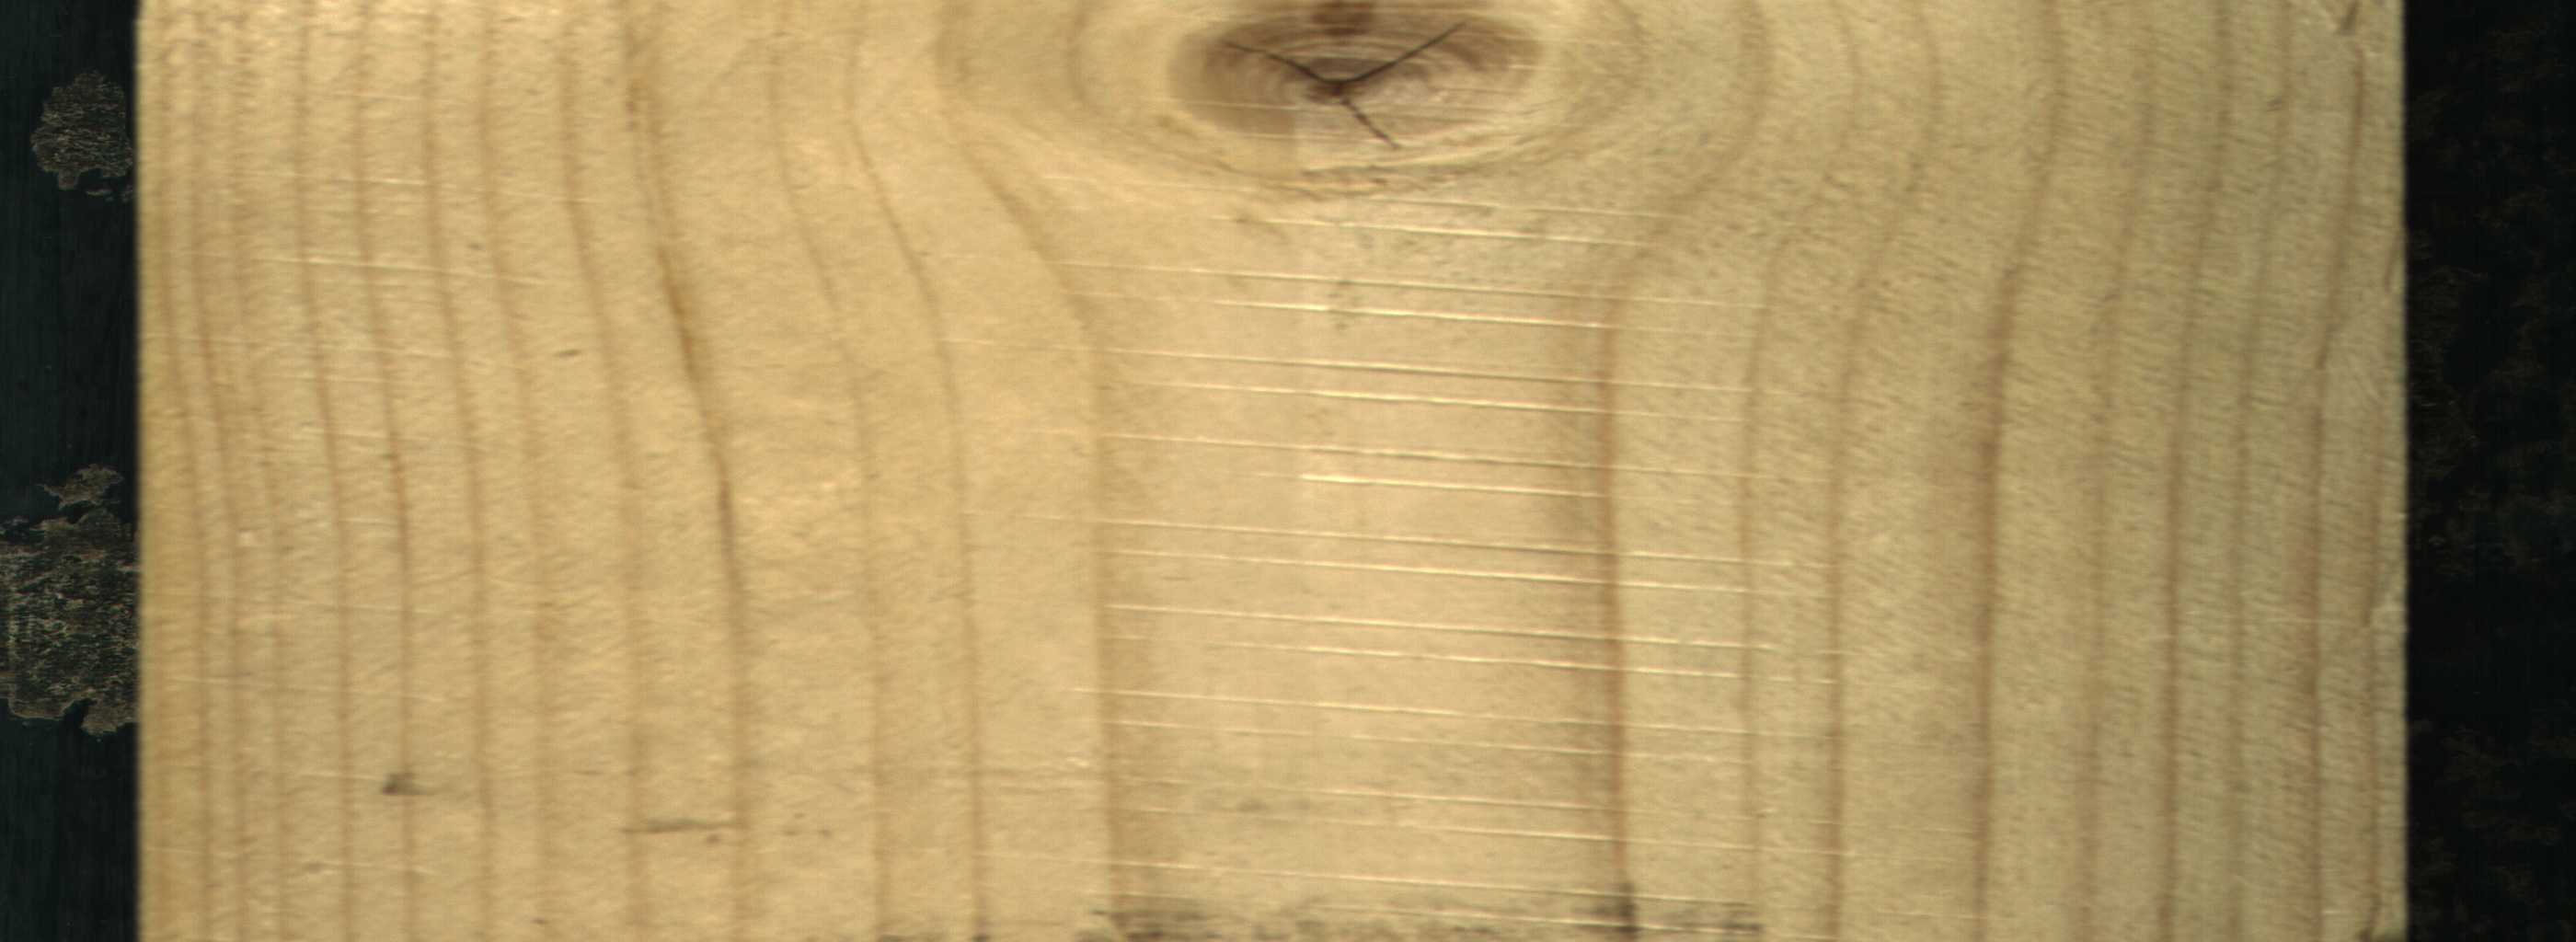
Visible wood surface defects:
knot_with_crack